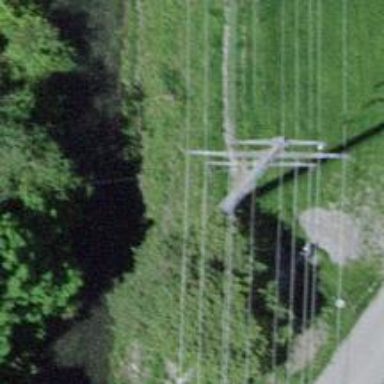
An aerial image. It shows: Concrete power pole.